Aerial crown-view tile of a tropical tree (Barro Colorado Island, Panama), acquired 20250124:
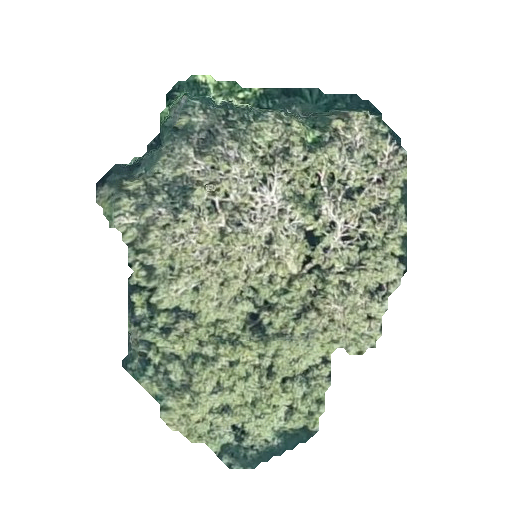
Species: Tabebuia rosea
GBIF accepted scientific name: Tabebuia rosea
Crown area: 128.85 m²